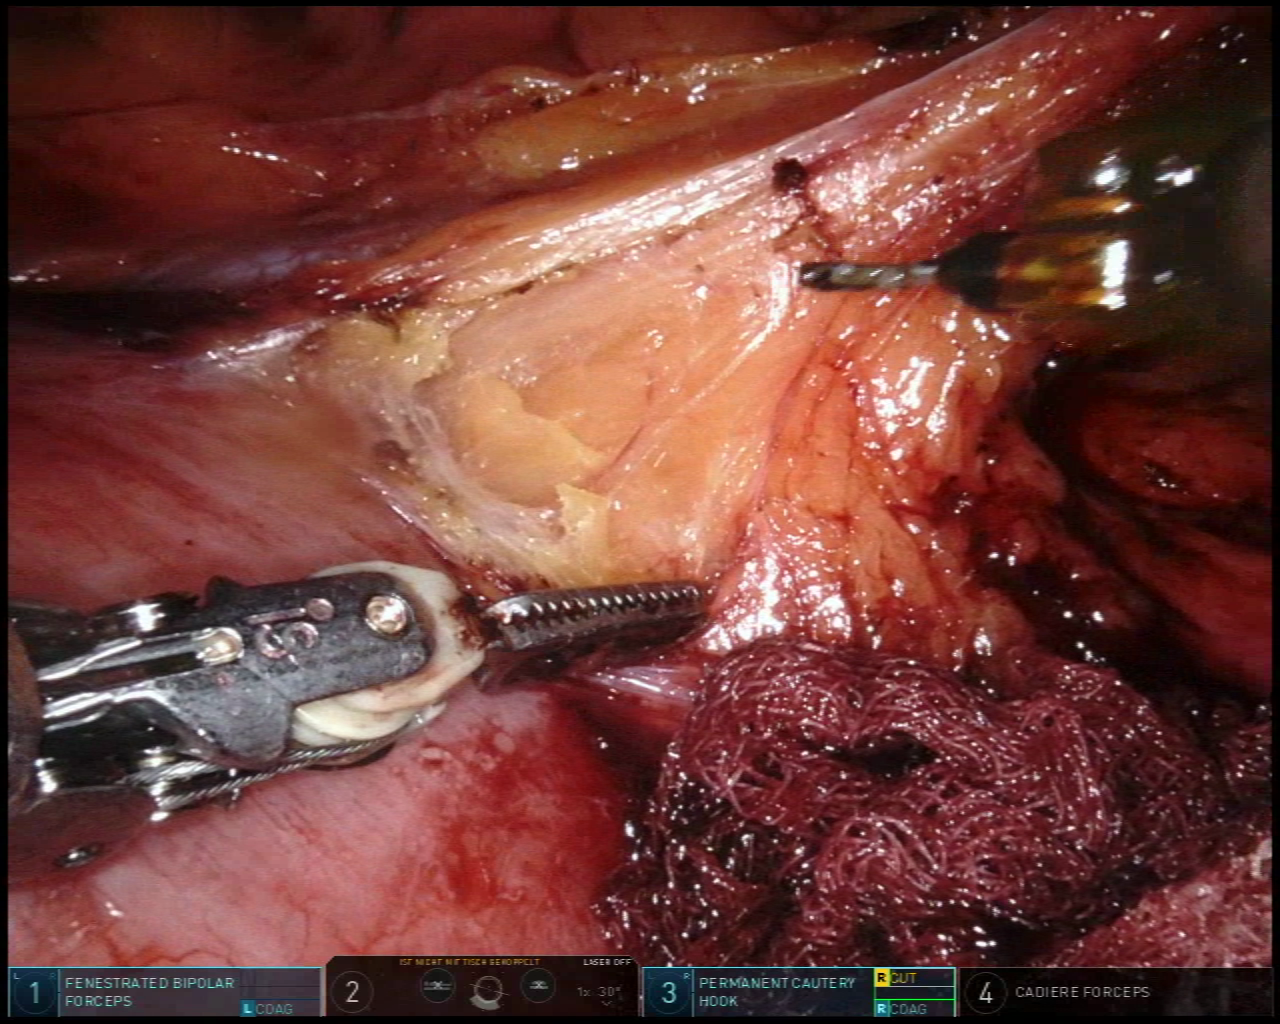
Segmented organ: intestinal_veins
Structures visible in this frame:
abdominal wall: no
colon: yes
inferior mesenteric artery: no
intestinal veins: yes
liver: no
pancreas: no
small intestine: no
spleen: no
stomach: no
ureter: no
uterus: no
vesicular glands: no